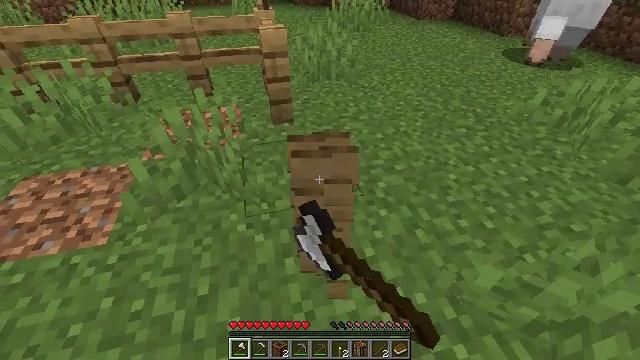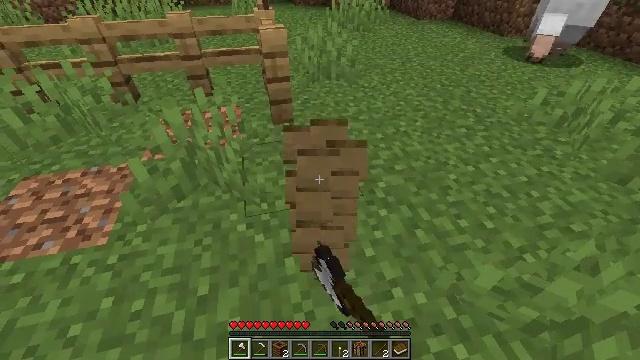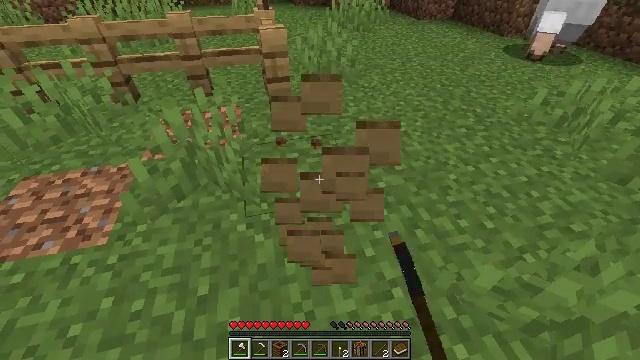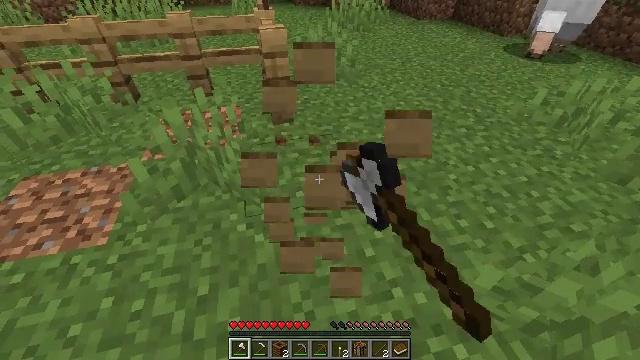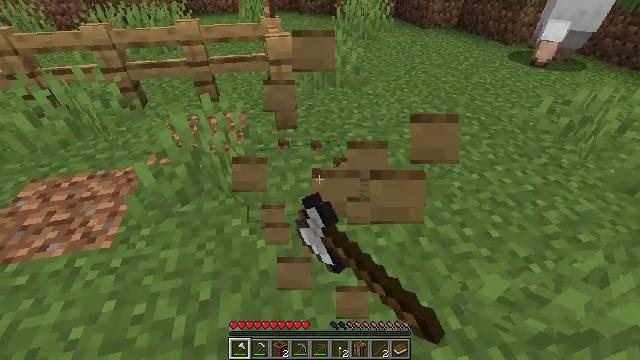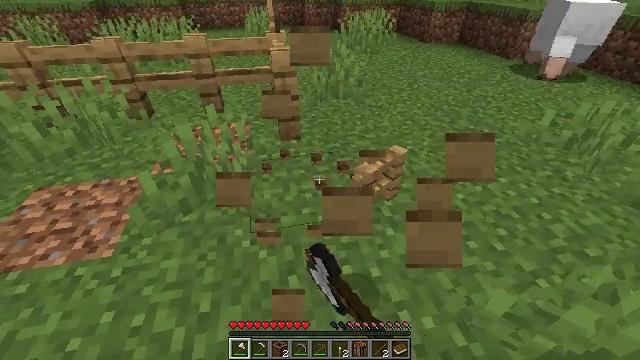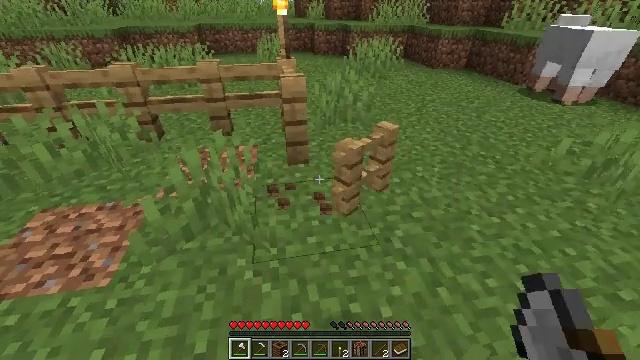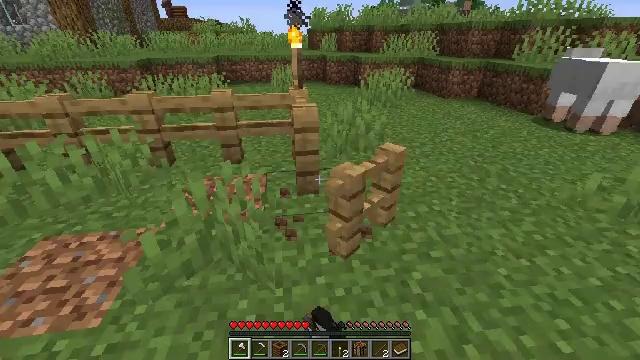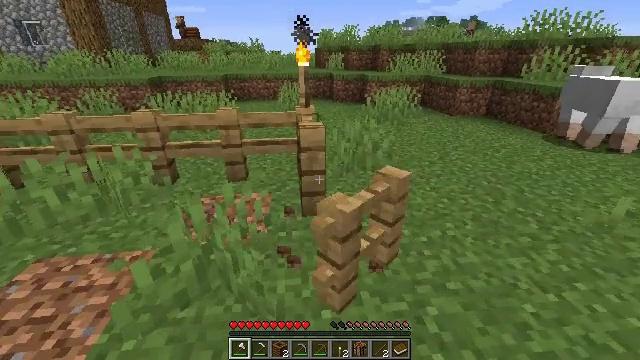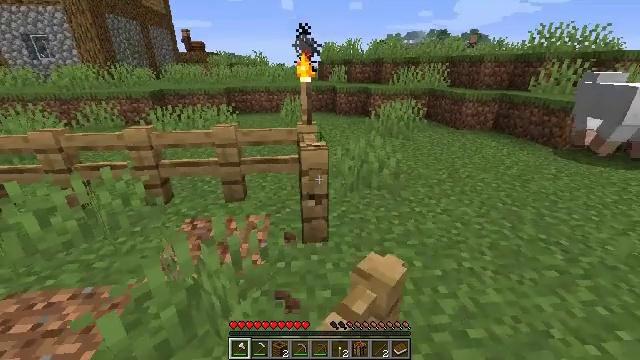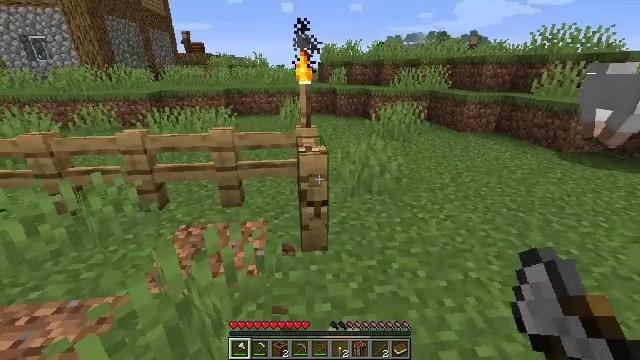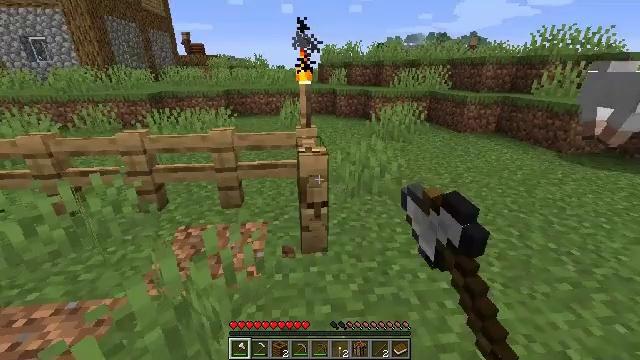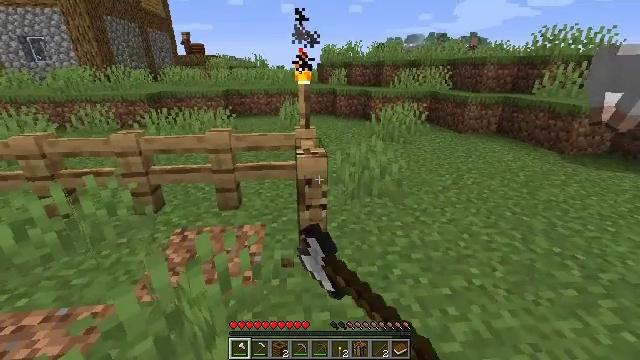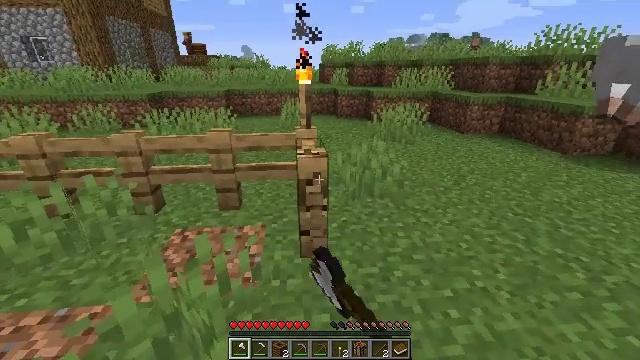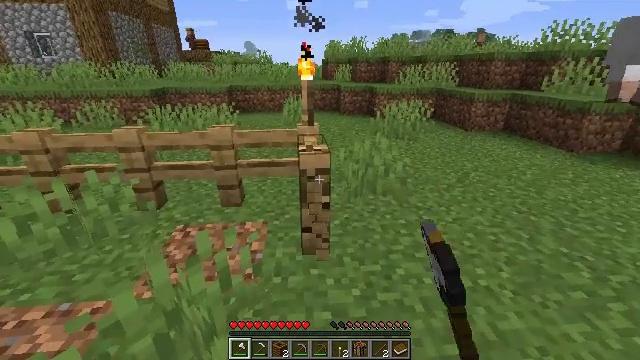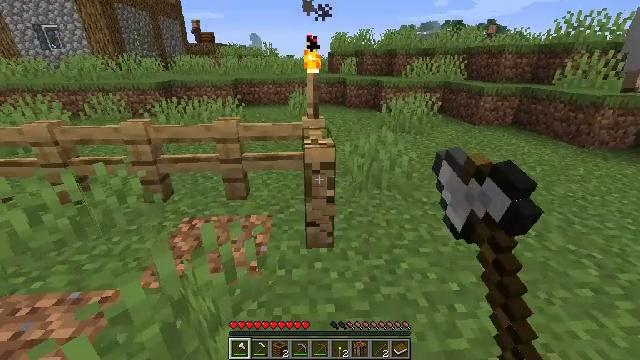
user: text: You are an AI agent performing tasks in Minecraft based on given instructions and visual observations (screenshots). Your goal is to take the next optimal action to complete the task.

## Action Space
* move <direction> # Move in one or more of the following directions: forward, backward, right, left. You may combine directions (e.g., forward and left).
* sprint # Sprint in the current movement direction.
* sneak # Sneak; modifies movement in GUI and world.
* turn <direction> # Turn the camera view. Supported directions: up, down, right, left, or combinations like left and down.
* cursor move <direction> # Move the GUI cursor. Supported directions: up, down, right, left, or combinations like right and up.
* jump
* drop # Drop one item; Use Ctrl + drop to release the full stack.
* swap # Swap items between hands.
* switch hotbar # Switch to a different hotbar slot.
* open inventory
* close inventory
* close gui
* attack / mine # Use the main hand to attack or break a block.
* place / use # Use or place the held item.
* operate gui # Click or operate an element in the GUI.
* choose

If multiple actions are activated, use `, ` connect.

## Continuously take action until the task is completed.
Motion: motion action
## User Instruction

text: Left-click to destroy the oak fence.
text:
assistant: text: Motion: attack / mine
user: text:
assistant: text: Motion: attack / mine
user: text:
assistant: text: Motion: attack / mine
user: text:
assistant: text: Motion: turn left and up, attack / mine
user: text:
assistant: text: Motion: turn up, attack / mine
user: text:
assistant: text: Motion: move forward, turn left and up, attack / mine
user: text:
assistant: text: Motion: move forward, turn left and up, attack / mine
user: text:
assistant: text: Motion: move forward, turn left and up, attack / mine
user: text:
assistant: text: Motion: move forward, turn up, attack / mine
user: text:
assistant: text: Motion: attack / mine
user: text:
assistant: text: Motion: attack / mine
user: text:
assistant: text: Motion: attack / mine
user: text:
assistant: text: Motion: attack / mine
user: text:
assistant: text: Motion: attack / mine
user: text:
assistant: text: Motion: turn left and down, attack / mine
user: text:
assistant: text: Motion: turn left and down, attack / mine
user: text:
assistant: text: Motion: attack / mine
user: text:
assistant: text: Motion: attack / mine
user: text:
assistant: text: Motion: attack / mine
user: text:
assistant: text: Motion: attack / mine
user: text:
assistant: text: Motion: attack / mine
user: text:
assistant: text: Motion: move forward, attack / mine
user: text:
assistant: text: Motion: move forward, attack / mine
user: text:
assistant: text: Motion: move forward, attack / mine
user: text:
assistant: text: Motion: move forward, attack / mine
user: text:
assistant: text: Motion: move forward, turn down, attack / mine
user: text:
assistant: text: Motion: turn down, attack / mine
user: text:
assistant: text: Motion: attack / mine
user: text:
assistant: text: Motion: attack / mine
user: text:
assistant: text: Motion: attack / mine